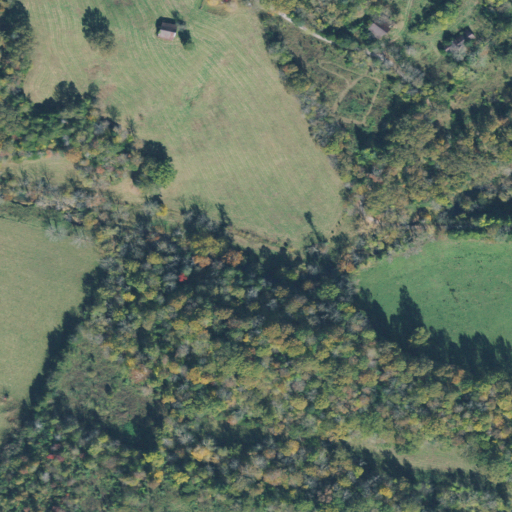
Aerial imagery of valley in Tennessee named Powder Mill Hollow containing deciduous forest, pasture, open development, and low intensity development